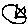
Label: fish